Question: I'm trying to find the gradient direction from the edges using OpenCv 2.4.5, but I'm having problem with cvSobel() and below is the error message and my code. I read somewhere that it might be due to the conversion between floating point(??) but I have no idea on how to fix it. Any Help??

'''
#include <opencv2/highgui/highgui.hpp>
#include <opencv2/core/core.hpp>
#include <opencv2/imgproc/imgproc.hpp>
#include <opencv2\opencv.hpp>
#include <opencv2\calib3d\calib3d.hpp>
#include <iostream>
#include <stdlib.h>
#include "stdio.h"
using namespace cv;
using namespace std;
int main()
{
Mat im = imread("test1.jpg");
if (im.empty()) {
cout << "Cannot load image!" << endl;
}
Mat *dx, *dy;
dx = new Mat( Mat::zeros(im.rows, im.cols, 1));
dy = new Mat( Mat::zeros(im.rows, im.cols, 1));
imshow("Image", im);
// Convert Image to gray scale
Mat im_gray;
cvtColor(im, im_gray, CV_RGB2GRAY);
imshow("Gray", im_gray);
//trying to find the direction, but gives errors here
cvSobel(&im_gray, dx, 1,0,3);
waitKey(0);
return 0;
}
'''
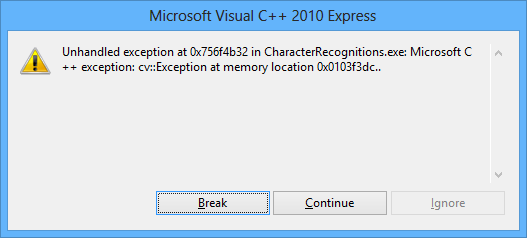
Answer: You are mixing the C++ and C api. cv::Mat is from the C++ api and 'CvArr*' is from the C api.
here you are using The C api 'cvSobel' on C++ classes.
'''
//trying to find the direction, but gives errors here
cvSobel(&im_gray, dx, 1,0,3);
'''
What happens if you do
'''
cv::Sobel( im_gray, dx, im_gray.depth(), 1, 0, 3);
'''
and declare
'''
Mat dx;
Mat dy;
'''
I think this might solve your problem, I'm actually quite surprised your code compiles.